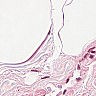
Metastatic tissue present: no